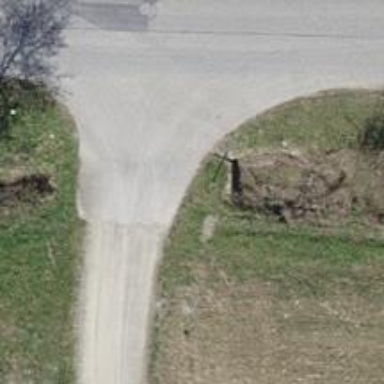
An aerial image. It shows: Culvert tunnel.